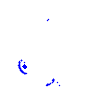
Particle: proton